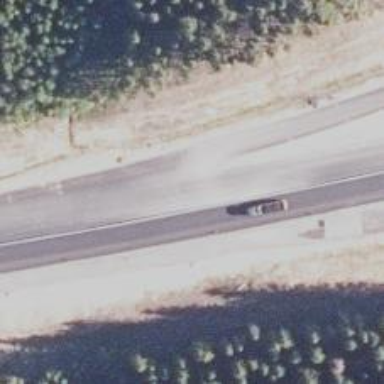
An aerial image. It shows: Trunk highway.